Field crop: tomato
Growth stage: 2
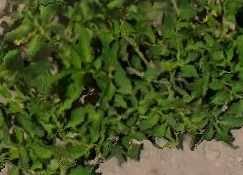
Species: tomato